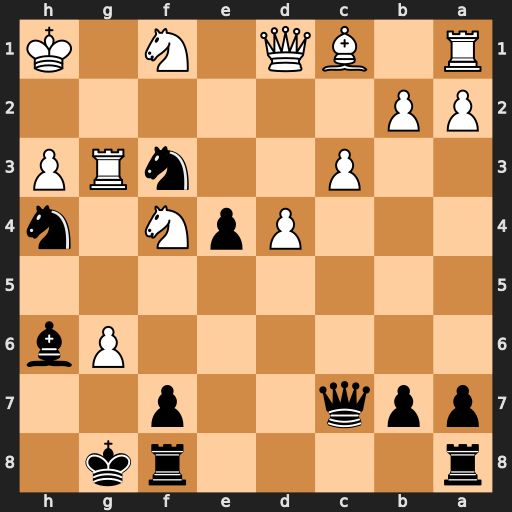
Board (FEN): r4rk1/ppq2p2/6Pb/8/3PpN1n/2P2nRP/PP6/R1BQ1N1K
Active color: b
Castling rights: -
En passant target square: -
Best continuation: Bxf4 Bxf4 Qxf4